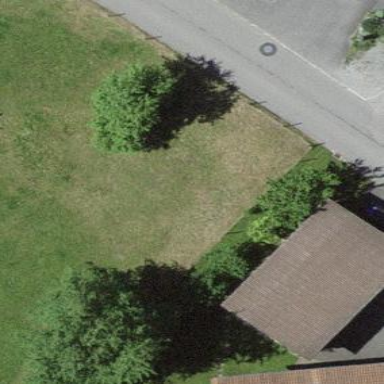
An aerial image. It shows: Garage building.